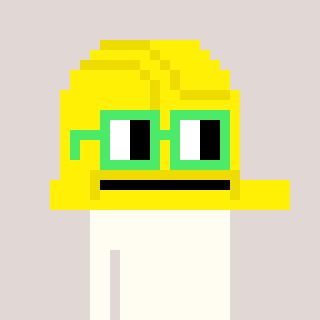
a pixel art character with square light green glasses, a construction helmet-shaped head and a grayscale-colored body on a warm background